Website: lowes
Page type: payment
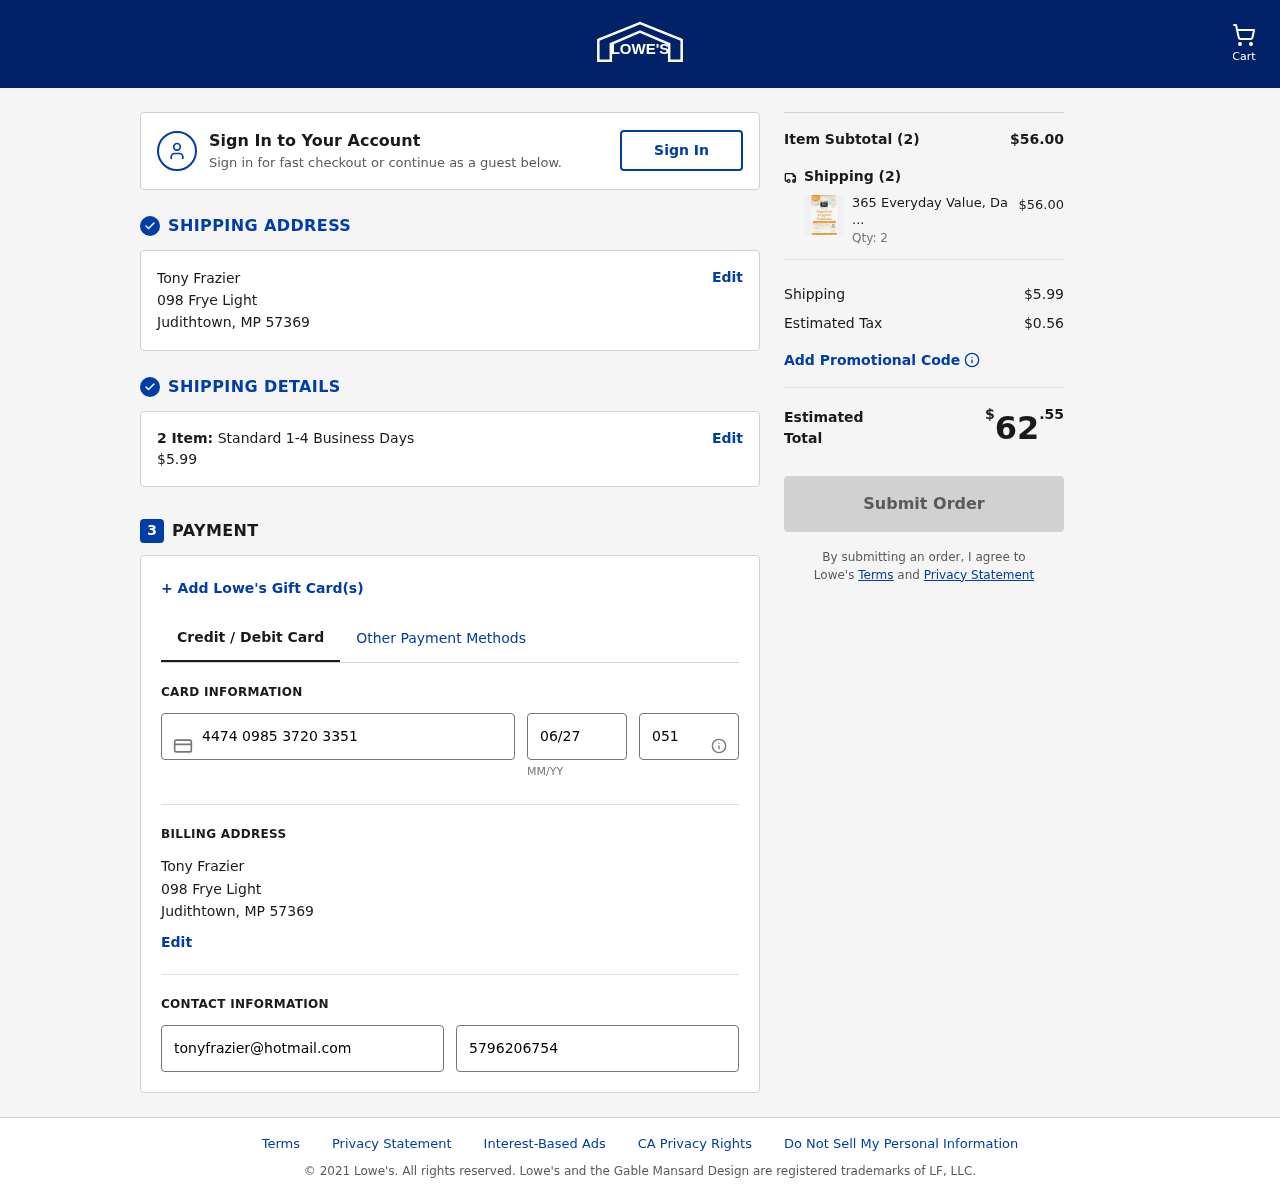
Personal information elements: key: PII_CARD_CVV
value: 051
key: PII_CARD_EXPIRY
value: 06/27
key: PII_CARD_NUMBER
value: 4474 0985 3720 3351
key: PII_CITY
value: Judithtown
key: PII_EMAIL
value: tonyfrazier@hotmail.com
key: PII_FULLNAME
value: Tony Frazier
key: PII_PHONE
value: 5796206754
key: PII_POSTCODE
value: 57369
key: PII_STATE_ABBR
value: MP
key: PII_STREET
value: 098 Frye Light
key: PII_FULLNAME2
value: Tony Frazier
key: PII_STREET2
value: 098 Frye Light
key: PII_CITY2
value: Judithtown
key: PII_STATE_ABBR2
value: MP
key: PII_POSTCODE2
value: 57369
Product elements: key: PRODUCT1_NAME
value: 365 Everyday Value, Daily Digestive Support Probiotic 5 Billion CFU, 30 ct
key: PRODUCT1_PRICE
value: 28
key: PRODUCT1_QUANTITY
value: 2
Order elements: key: ORDER_NUM_ITEMS
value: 2
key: ORDER_SHIPPING_COST
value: $5.99
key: ORDER_NUM_ITEMS2
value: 2
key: ORDER_SUBTOTAL
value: $56.00
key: ORDER_NUM_ITEMS3
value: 2
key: ORDER_SHIPPING_COST2
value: $5.99
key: ORDER_TAX
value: $0.56
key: ORDER_TOTAL
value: $62.55